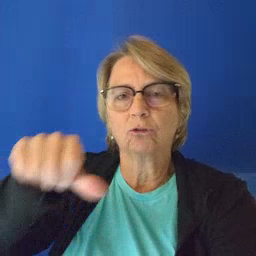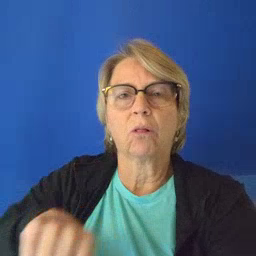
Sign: puzzle